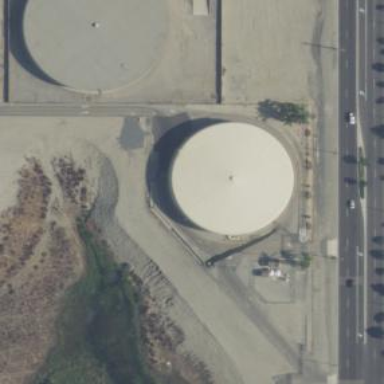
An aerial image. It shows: Building with water storage tank. The tank is used for storing water.